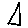
Label: triangle